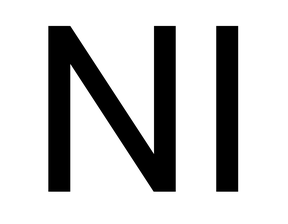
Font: Roboto_Regular